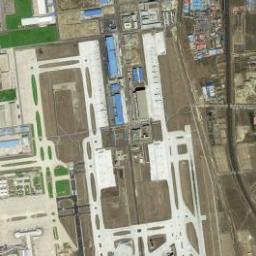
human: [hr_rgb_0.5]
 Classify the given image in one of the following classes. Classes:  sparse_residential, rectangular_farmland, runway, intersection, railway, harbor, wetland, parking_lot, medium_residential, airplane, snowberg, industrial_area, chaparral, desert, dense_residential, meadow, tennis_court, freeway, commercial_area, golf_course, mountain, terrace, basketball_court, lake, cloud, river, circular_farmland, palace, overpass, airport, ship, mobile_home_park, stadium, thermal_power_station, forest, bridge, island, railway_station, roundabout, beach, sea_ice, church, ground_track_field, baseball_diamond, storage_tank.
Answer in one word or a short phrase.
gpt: airport